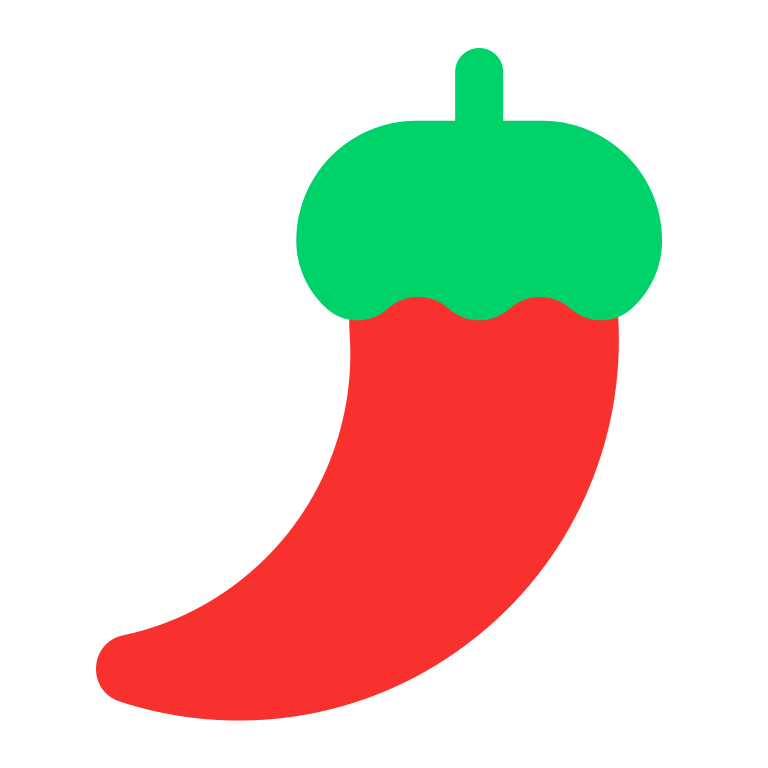
hot pepper flat